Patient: sex M, age 74
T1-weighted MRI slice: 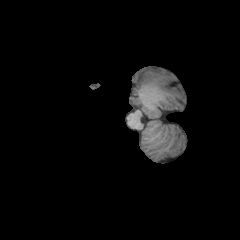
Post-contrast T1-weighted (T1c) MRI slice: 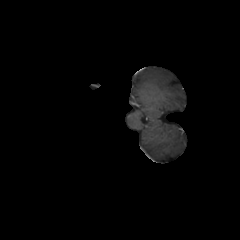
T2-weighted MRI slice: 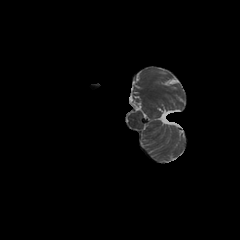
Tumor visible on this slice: no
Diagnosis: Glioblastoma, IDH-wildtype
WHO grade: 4